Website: bh-photo
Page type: address-validator
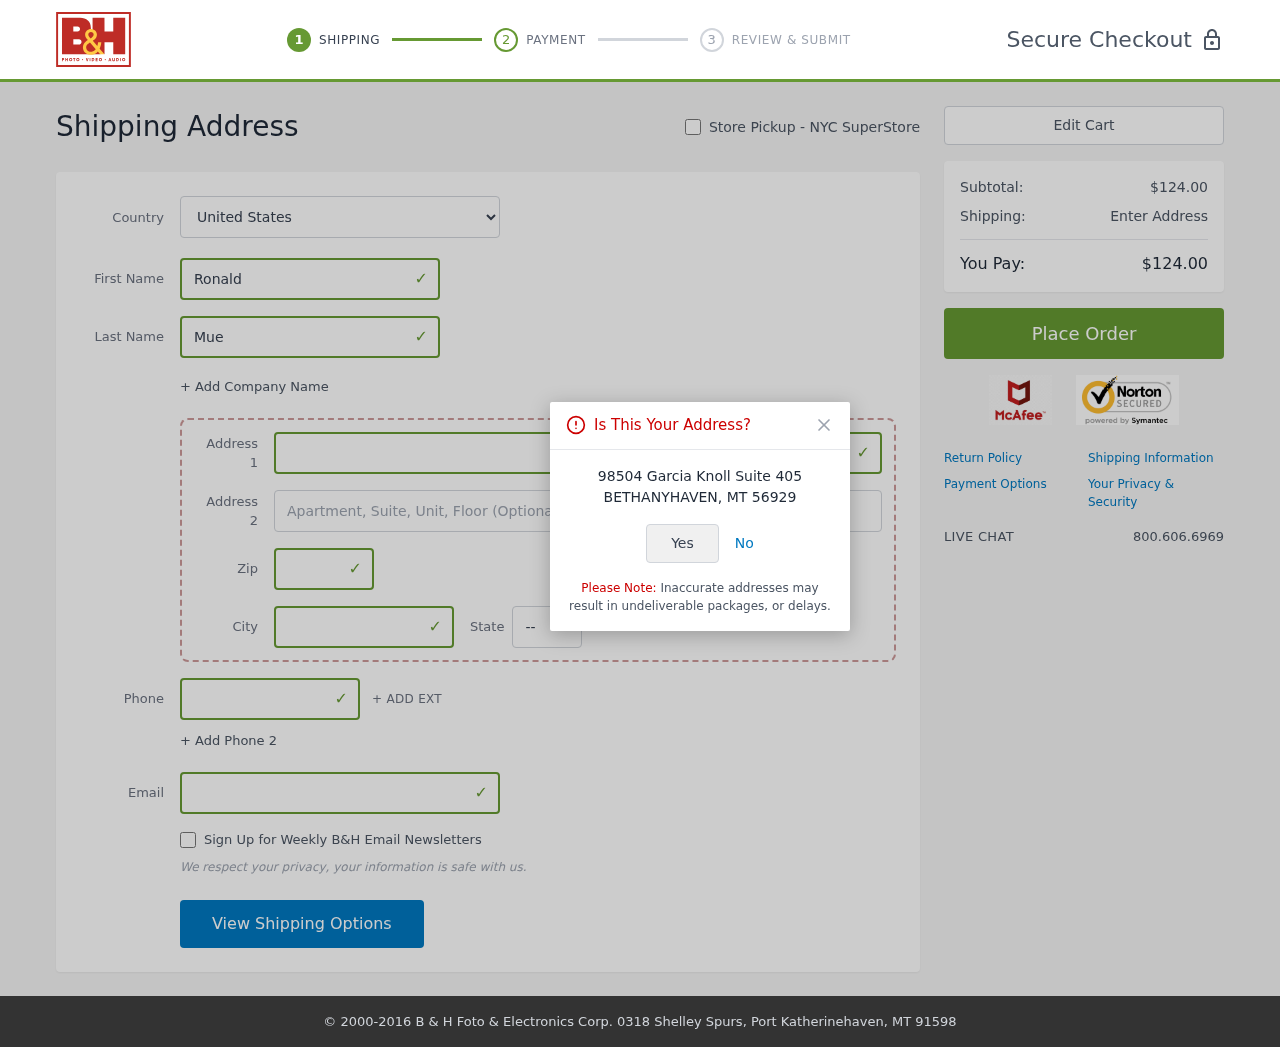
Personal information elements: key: PII_CITY
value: Bethanyhaven
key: PII_COUNTRY
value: United States
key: PII_EMAIL
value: ronald.mueller@hotmail.com
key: PII_FIRSTNAME
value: Ronald
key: PII_LASTNAME
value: Mueller
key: PII_PHONE
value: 2844611871
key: PII_POSTCODE
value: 56929
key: PII_STATE_ABBR
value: MT
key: PII_STREET
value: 98504 Garcia Knoll Suite 405
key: PII_CITY_CONFIRM
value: BETHANYHAVEN
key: PII_POSTCODE_FULL
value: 56929
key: PII_POSTCODE_NUMERIC
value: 56929
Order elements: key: ORDER_SUBTOTAL
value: $124.00
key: ORDER_TOTAL
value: $124.00